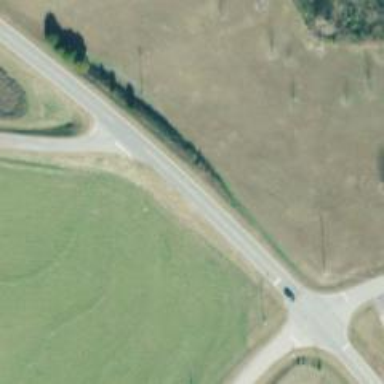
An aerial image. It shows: Tertiary road.